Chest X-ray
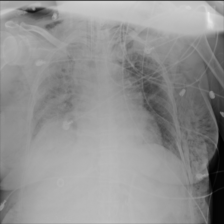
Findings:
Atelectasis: negative
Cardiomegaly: positive
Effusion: negative
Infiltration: negative
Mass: negative
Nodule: negative
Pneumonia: negative
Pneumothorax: negative
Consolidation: negative
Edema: negative
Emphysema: positive
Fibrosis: negative
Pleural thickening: negative
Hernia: negative